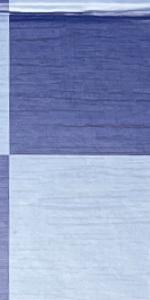
Label: Empty